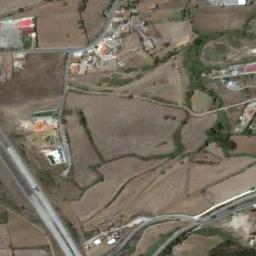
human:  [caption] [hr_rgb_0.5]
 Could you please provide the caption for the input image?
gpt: There is a straight path between the terraces .

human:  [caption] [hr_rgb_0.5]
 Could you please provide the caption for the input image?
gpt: Many irregularly shaped brown and green mixed farm fields with several paths and many buildings .

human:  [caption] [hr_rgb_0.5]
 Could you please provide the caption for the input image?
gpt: There are many buildings of different shapes and sizes on the terrace .

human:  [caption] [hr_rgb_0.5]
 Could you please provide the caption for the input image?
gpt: The bare terrace is next to some houses and trees .

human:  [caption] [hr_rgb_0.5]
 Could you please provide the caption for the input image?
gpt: There are some buildings among the terraces .